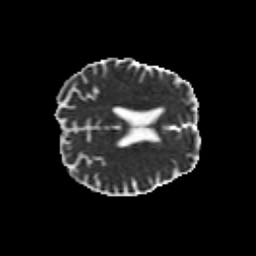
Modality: MD
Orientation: axial
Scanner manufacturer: siemens
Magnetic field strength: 3 T
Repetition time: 6.8 s
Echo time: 0.093 s